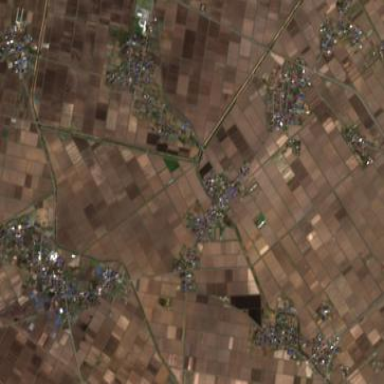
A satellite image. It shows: Farmland with rice crops being cultivated. The rice field is used to produce rice.